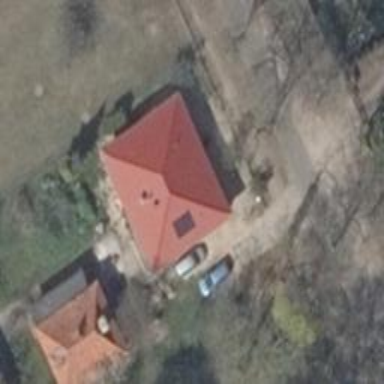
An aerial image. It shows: Detached building with hipped roof.